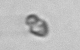
Label: Heterocapsa_rotundata